高三 · 解析几何
向量 $\vec{a}=(2-t,-3,0), \vec{b}=(1, t,-2), t \in \mathbf{R}$, 则 $|\vec{a}+\vec{b}|$ 的最小值是 $(\quad)$
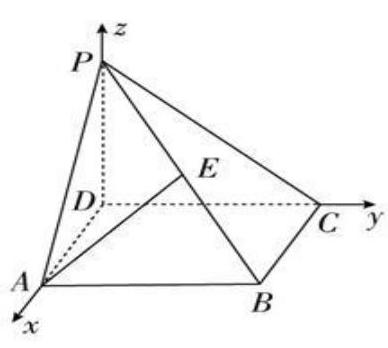
A. 5
B. 4
C. 3
D. 2

答案: D
解析: $\because \vec{a}=(2-t,-3,0), \quad \vec{b}=(1, t,-2), \quad 	herefore \vec{a}+\vec{b}=(3-t, t-3,-2)$,$	herefore|\overrightarrow{\mathrm{a}}+\overrightarrow{\mathrm{b}}|=\sqrt{(3-\mathrm{t})^{2}+(\mathrm{t}-3)^{2}+(-2)^{2}}=\sqrt{2(\mathrm{t}-3)^{2}+4}, \quad 	herefore$ 当 $\mathrm{t}=3$ 时, $|\overrightarrow{\mathrm{a}}+\overrightarrow{\mathrm{b}}|$ 取得最小值, $|\overrightarrow{\mathrm{a}}+\overrightarrow{\mathrm{b}}| \mathrm{min}=2$. 故选 D.